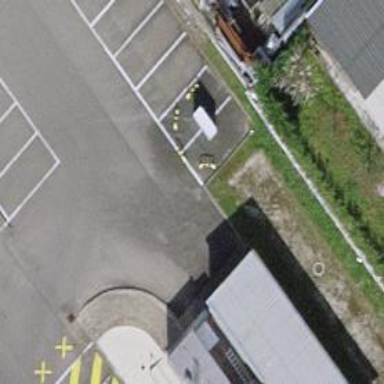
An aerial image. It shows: Road serving as parking aisle.